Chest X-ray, AP view. Patient: 20 years old, sex F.
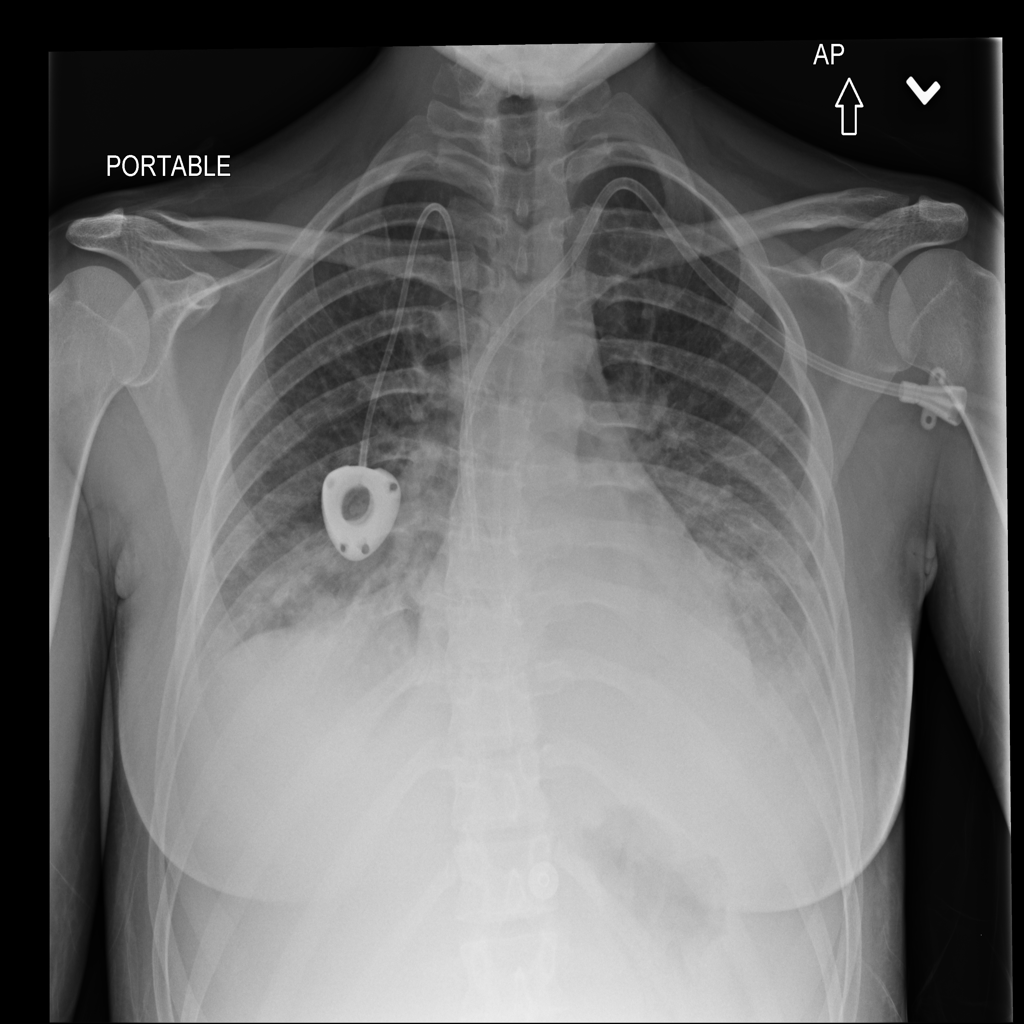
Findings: Atelectasis, Consolidation